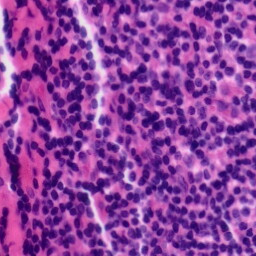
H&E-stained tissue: Tonsil